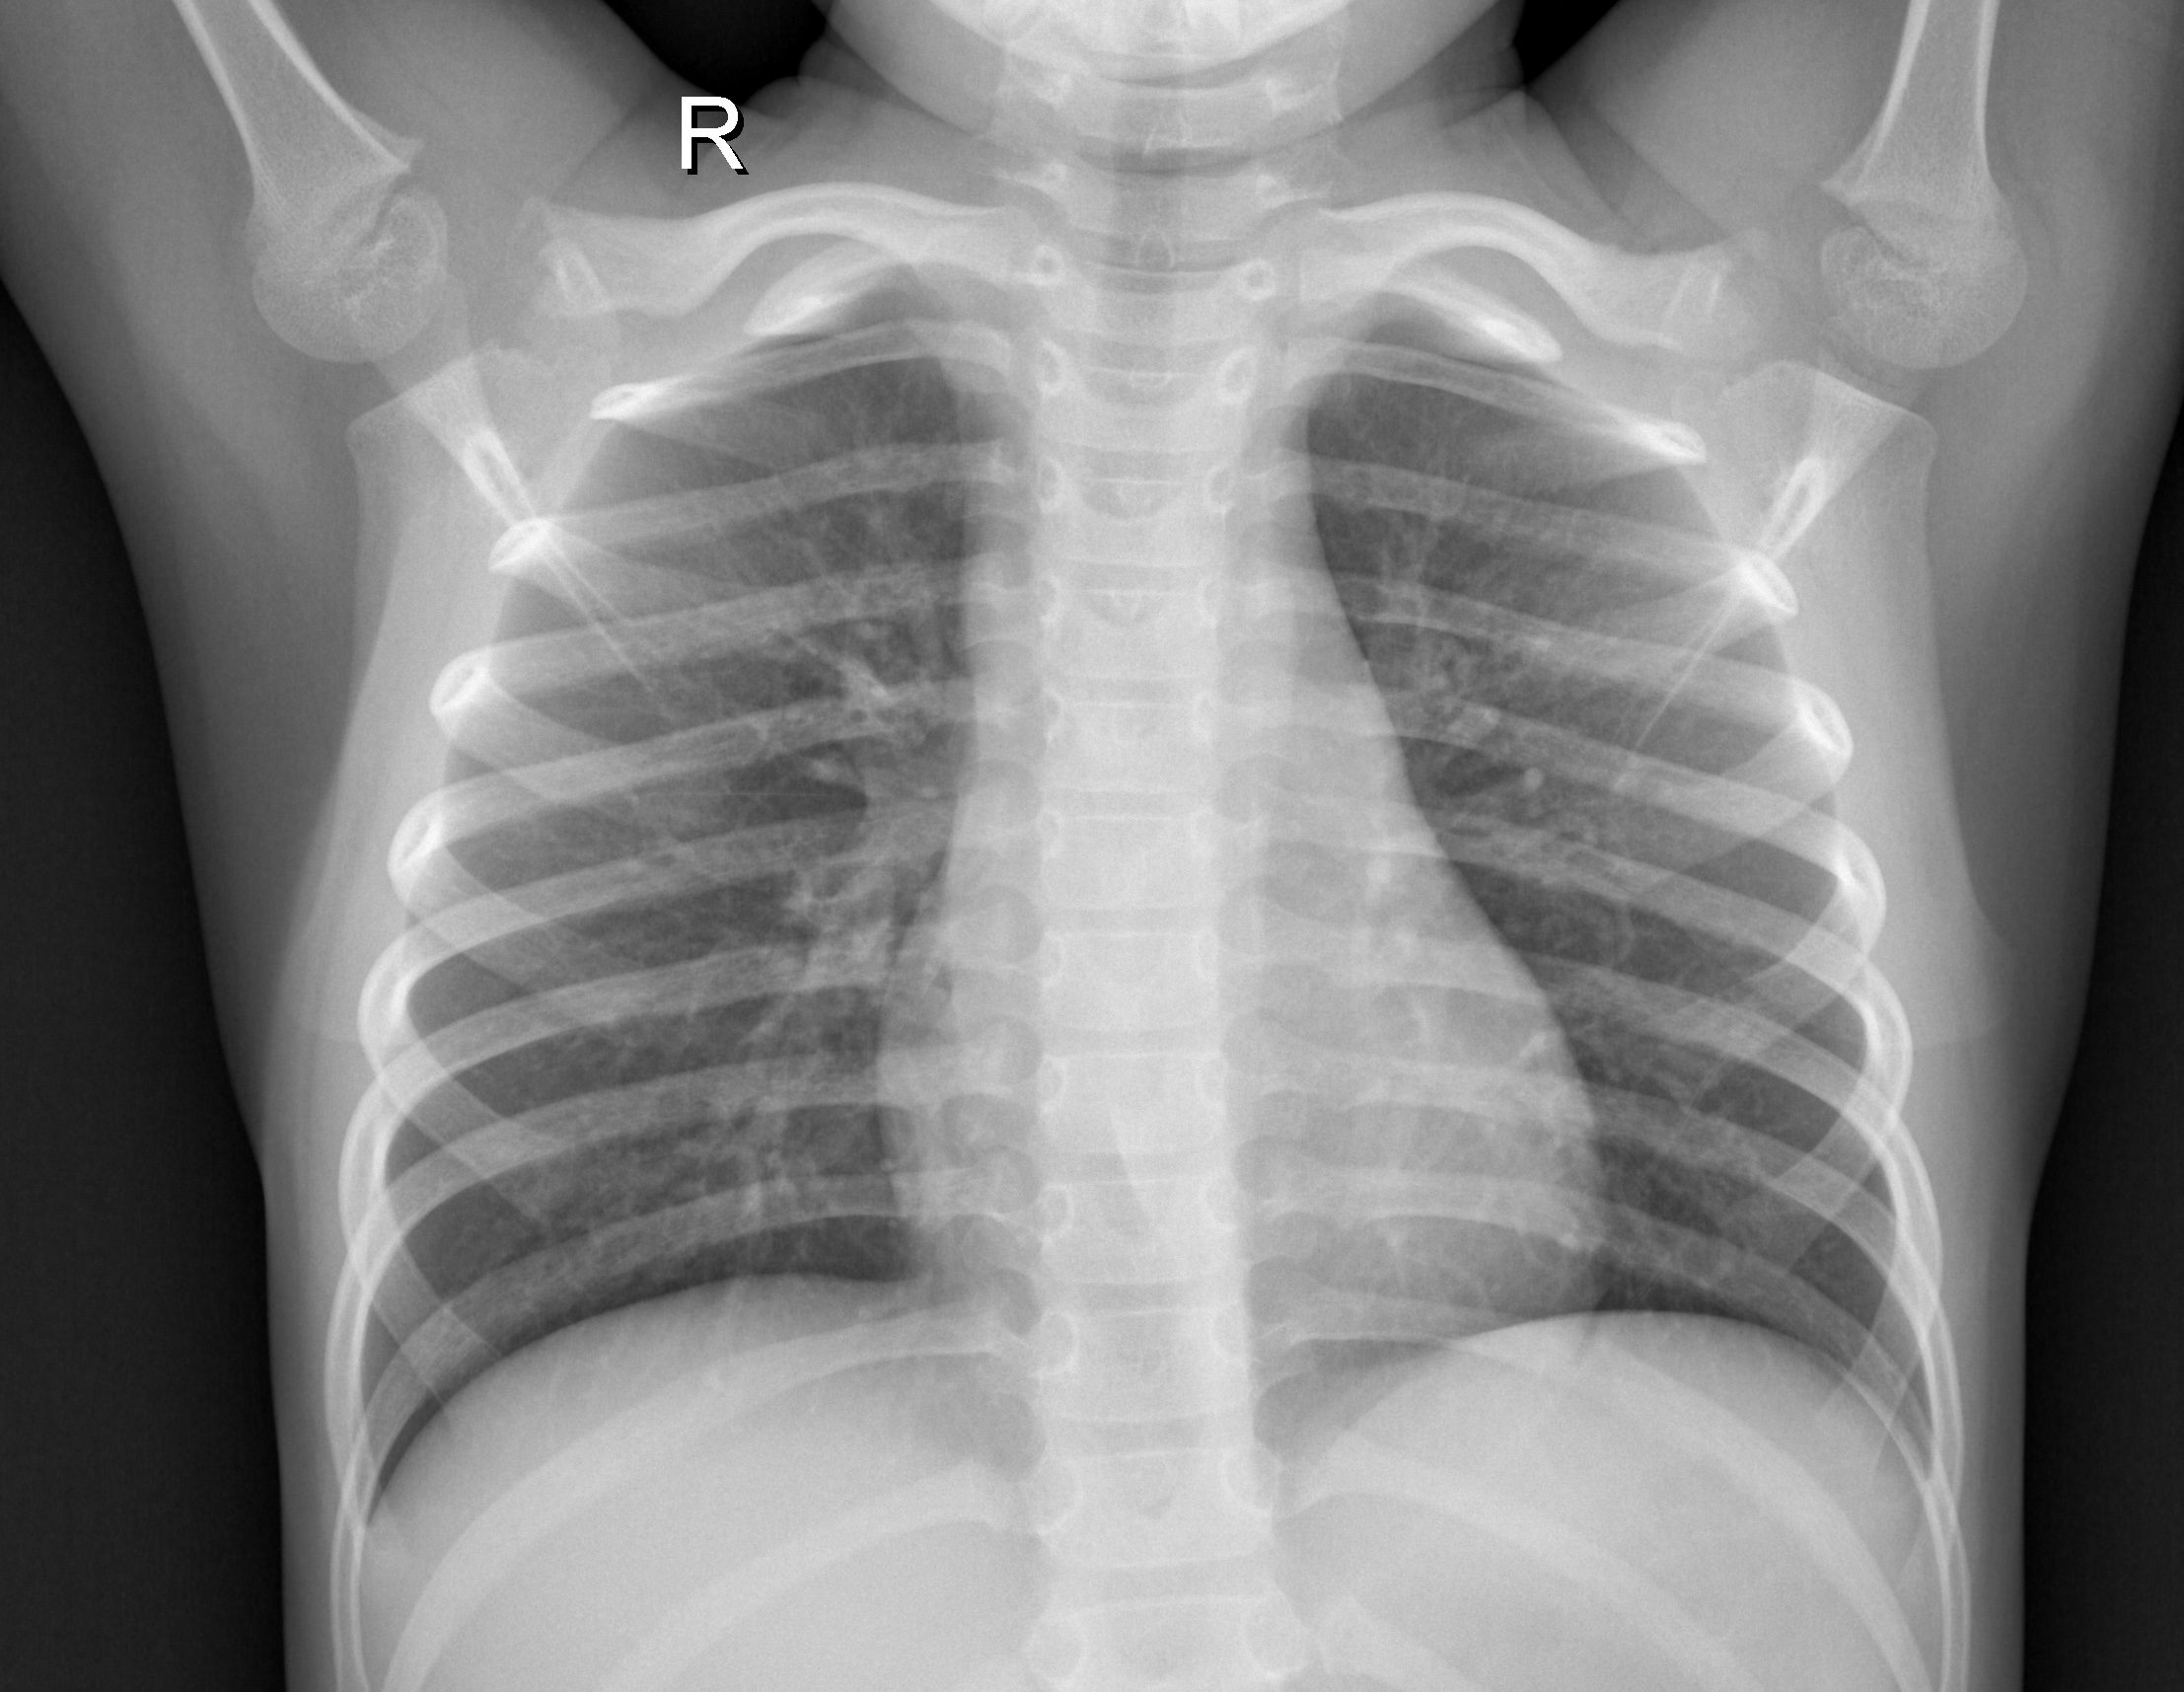
Diagnosis: NORMAL